Question: I have a 'UITableview' That I display a list of users and their profile pictures. On the right hand side of the 'UITableview' I have added a image for the Cell Accessory View.
I have a 'NSMutableArray' "isFollowingLeader" that has 2 different values in it. 0 and 1 being the values stored in my array.
I want to be able to change or set the 'cell.accessoryView' based on the isFollowingLeader array.
So If the isFollowingLeader array is 0 at index path of 'UITableview' I want to set the image of the 'cell.accessoryView' to my image of ic_add_contact.png at index path of 'UITableview' and if the array is 1 at index path I want to show ic_checkmark_square.png
'''
isFollowingLeader Array in NSlog (
1,
0,
0,
0,
1,
0,
0,
0
)
self.isFollowingLeader = [NSMutableArray arrayWithArray:[prefs arrayForKey:@"piccingFollowerisLeader"]];
if ([self.isFollowingLeader objectAtIndex:[indexPath row]] == 0) {
// Sets the image for the Accessory View for cell
UIImageView *arrow = [[UIImageView alloc] initWithImage:[UIImage imageNamed:@"ic_add_contact.png"]];
cell.accessoryView = arrow;
}
else {
// Sets the image for the Accessory View for cell
UIImageView *arrow = [[UIImageView alloc] initWithImage:[UIImage imageNamed:@"ic_checkmark_square.png"]];
cell.accessoryView = arrow;
}
'''

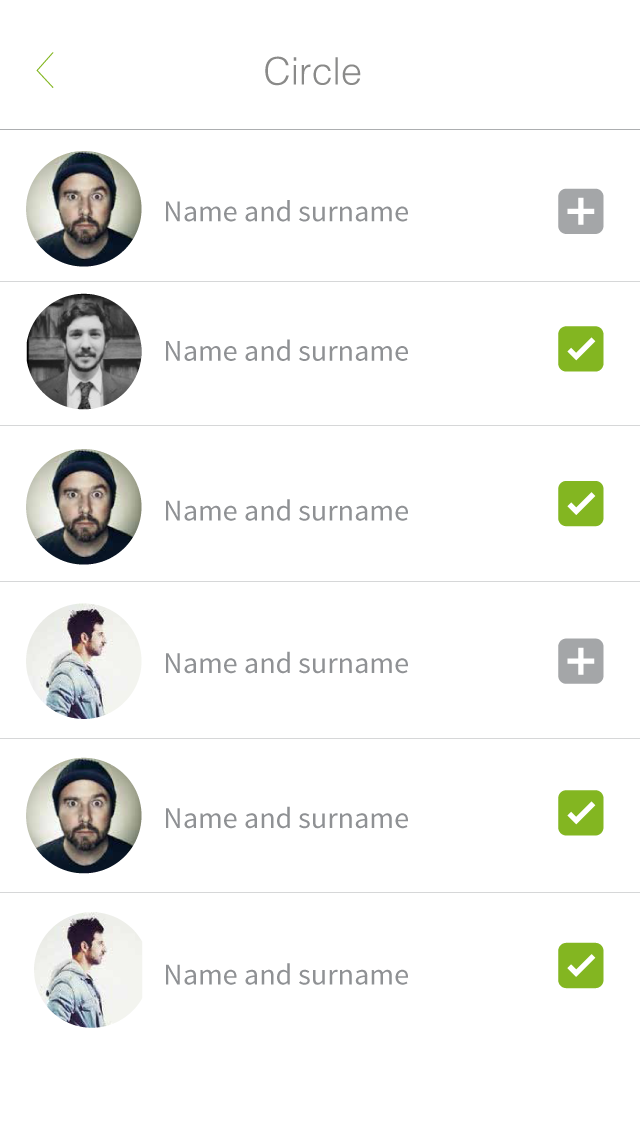
Answer: Not entirely sure what your question is, I'm assuming its not working for you?
This line is wrong....
'''
if ([self.isFollowingLeader objectAtIndex:[indexPath row]] == 0)
'''
You are asking if the object is 0, not the value of the object, so it should be
'''
if ([[self.isFollowingLeader objectAtIndex:[indexPath row]] integerValue] == 0)
'''